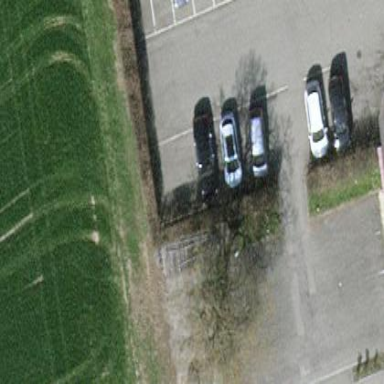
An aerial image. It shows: Parking area with surface.